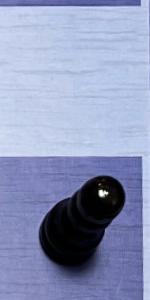
Label: Pawn_Black